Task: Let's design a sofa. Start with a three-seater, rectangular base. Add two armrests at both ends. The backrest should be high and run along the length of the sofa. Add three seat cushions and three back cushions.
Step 290:
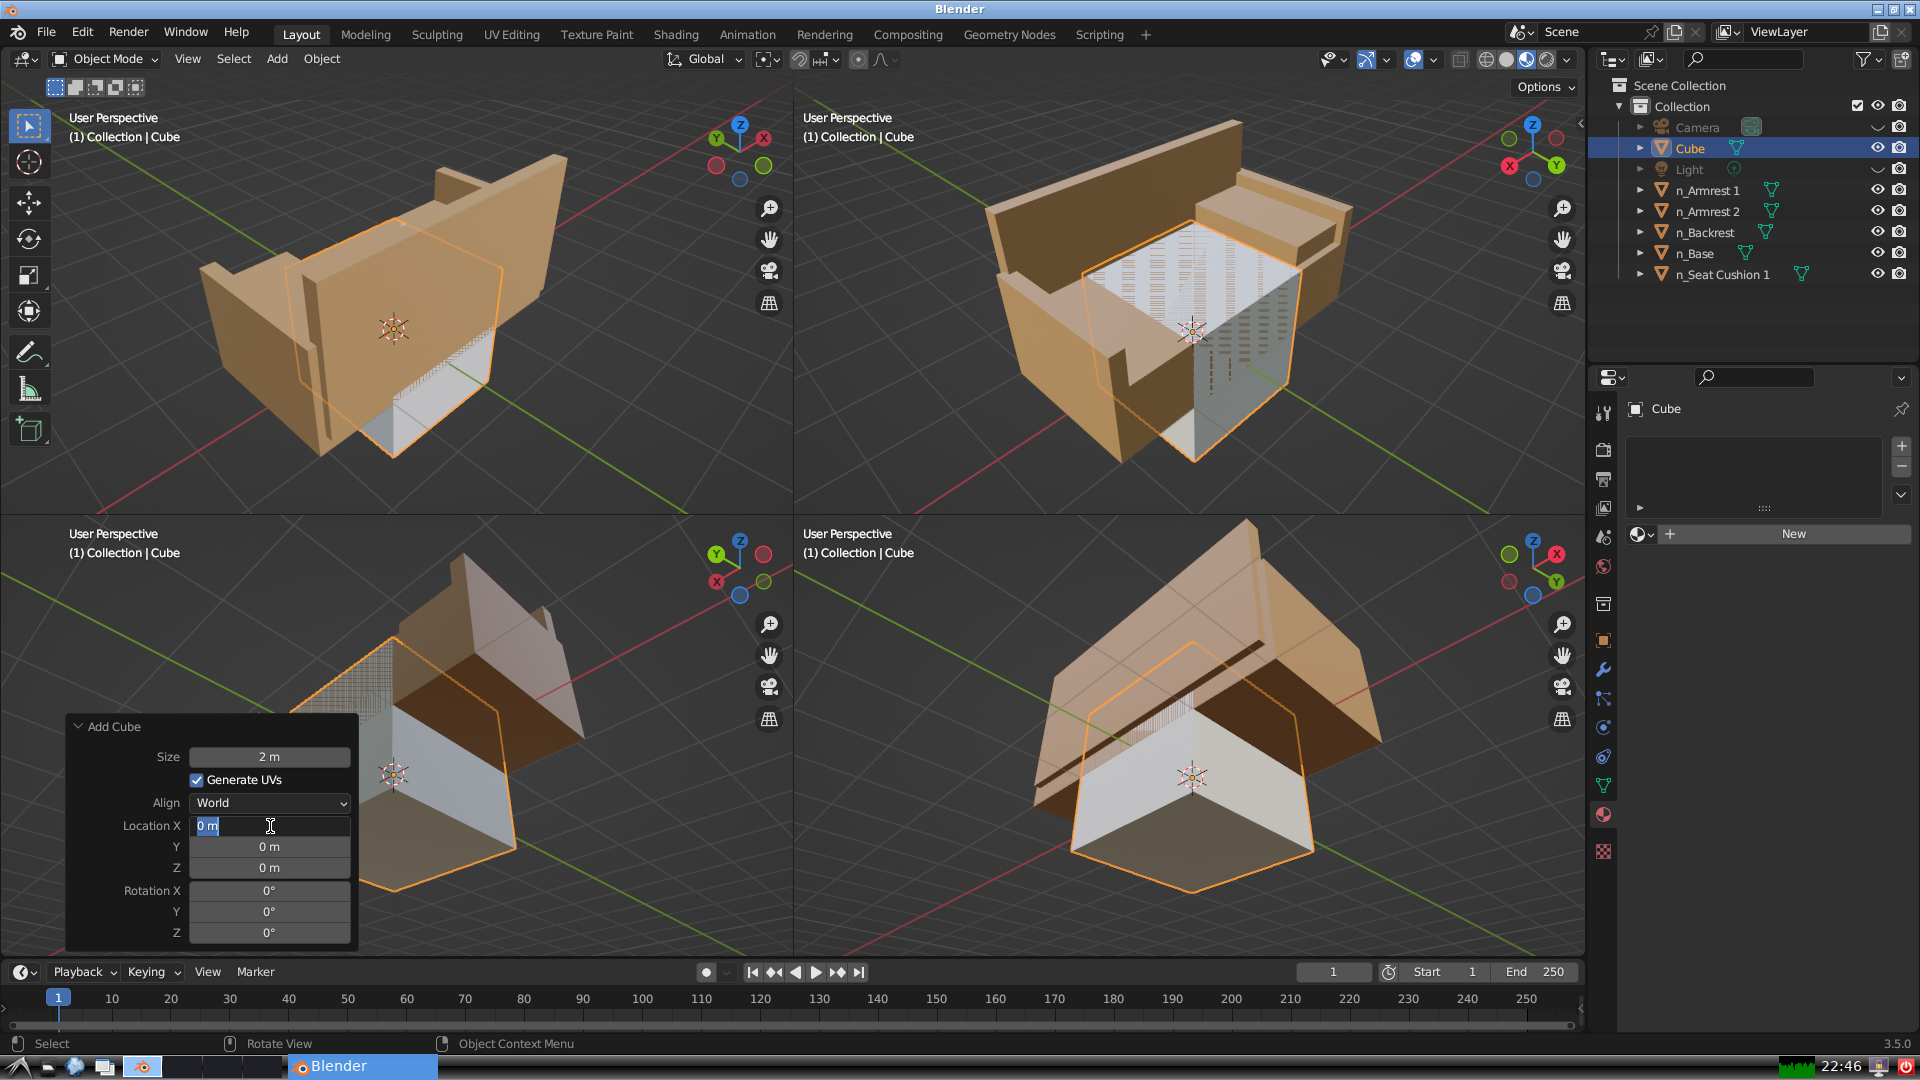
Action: input_text: 0.0